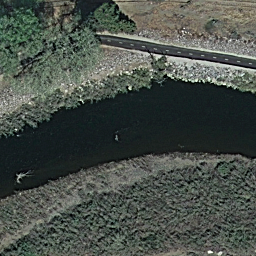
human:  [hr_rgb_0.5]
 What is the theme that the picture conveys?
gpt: river